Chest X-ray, PA view. Patient: 66 years old, sex M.
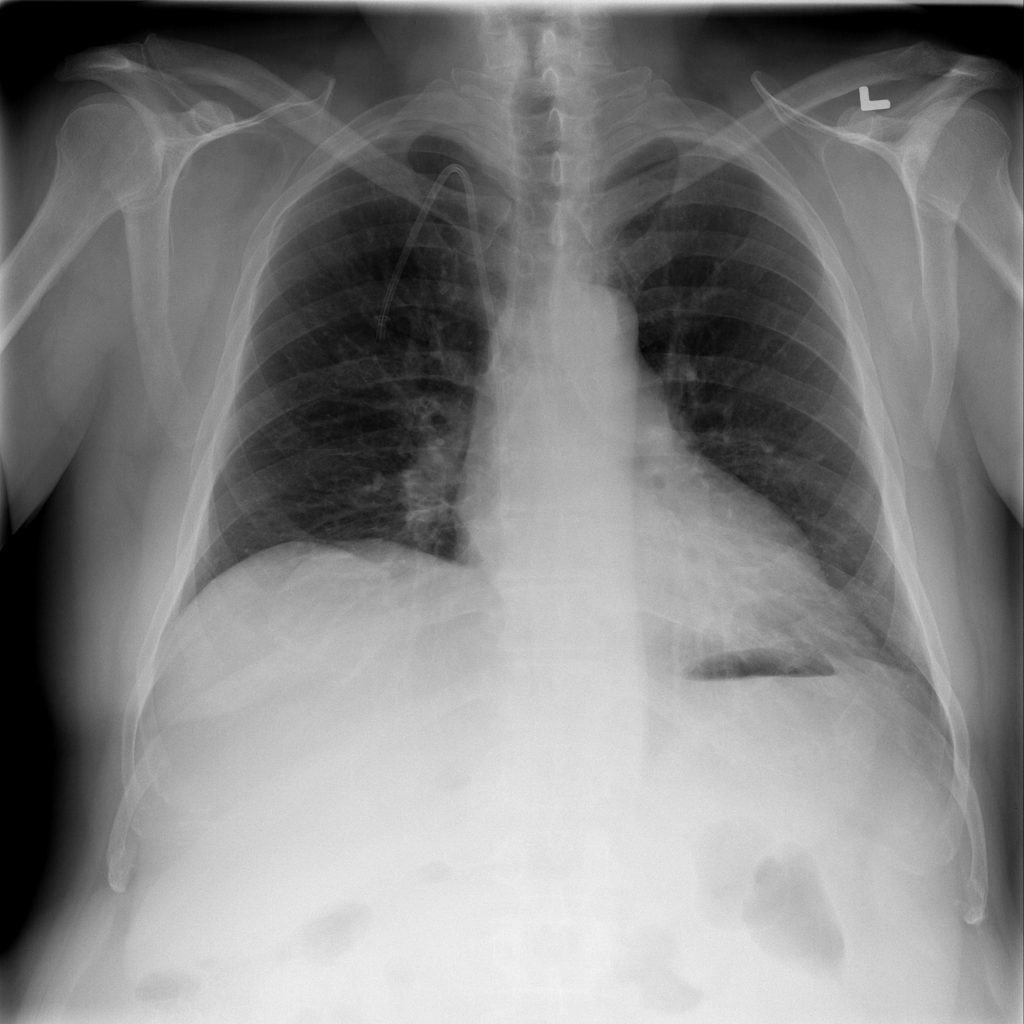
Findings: No Finding